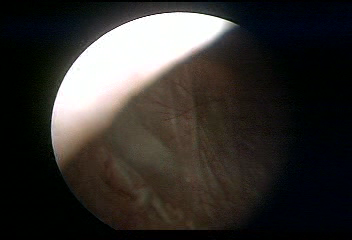
Modality: WLC
Class: Normal mucosa
Bladder cancer association: No